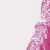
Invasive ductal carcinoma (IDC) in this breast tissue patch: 0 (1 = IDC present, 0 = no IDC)